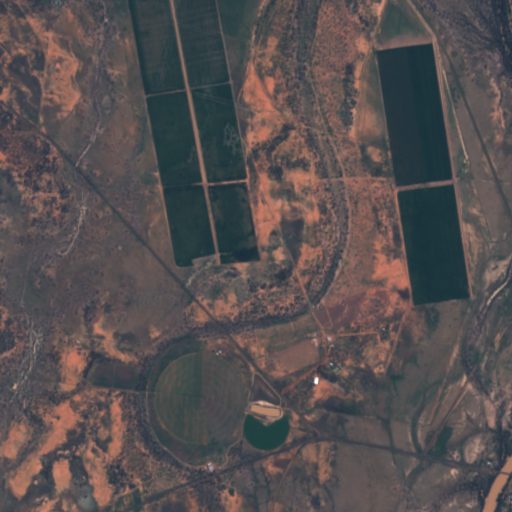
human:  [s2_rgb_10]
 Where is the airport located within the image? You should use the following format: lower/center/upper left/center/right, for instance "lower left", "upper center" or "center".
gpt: The airport is located in the upper left of the image.
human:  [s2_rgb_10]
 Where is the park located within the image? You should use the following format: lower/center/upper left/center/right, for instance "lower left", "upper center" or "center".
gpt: The park is located in the lower right of the image.
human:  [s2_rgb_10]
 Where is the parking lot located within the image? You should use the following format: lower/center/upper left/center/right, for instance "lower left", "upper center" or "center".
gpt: The parking lot is located in the lower right of the image.
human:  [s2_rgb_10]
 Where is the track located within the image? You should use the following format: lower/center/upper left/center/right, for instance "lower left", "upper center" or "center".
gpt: There is no track in the image.